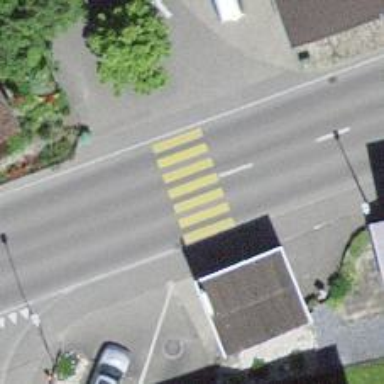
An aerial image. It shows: Marked road crossing.